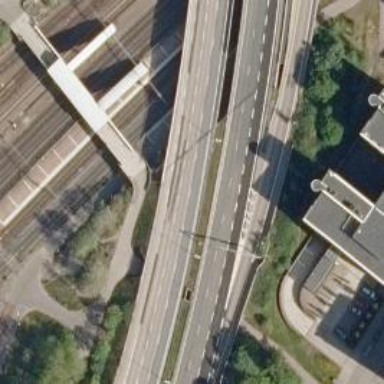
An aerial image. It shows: Asphalt motorway with embankment.